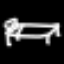
Label: bed